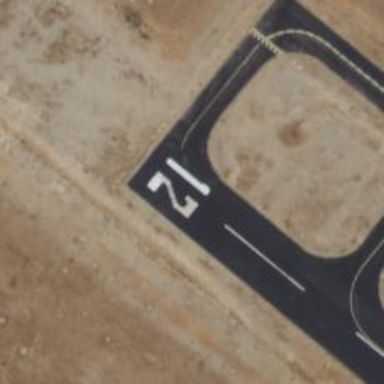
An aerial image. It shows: Asphalt runway at the airport.